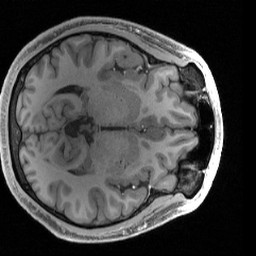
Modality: T1w
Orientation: axial
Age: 21
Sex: male
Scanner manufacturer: siemens
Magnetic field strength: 3 T
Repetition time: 2.4 s
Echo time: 0.00224 s